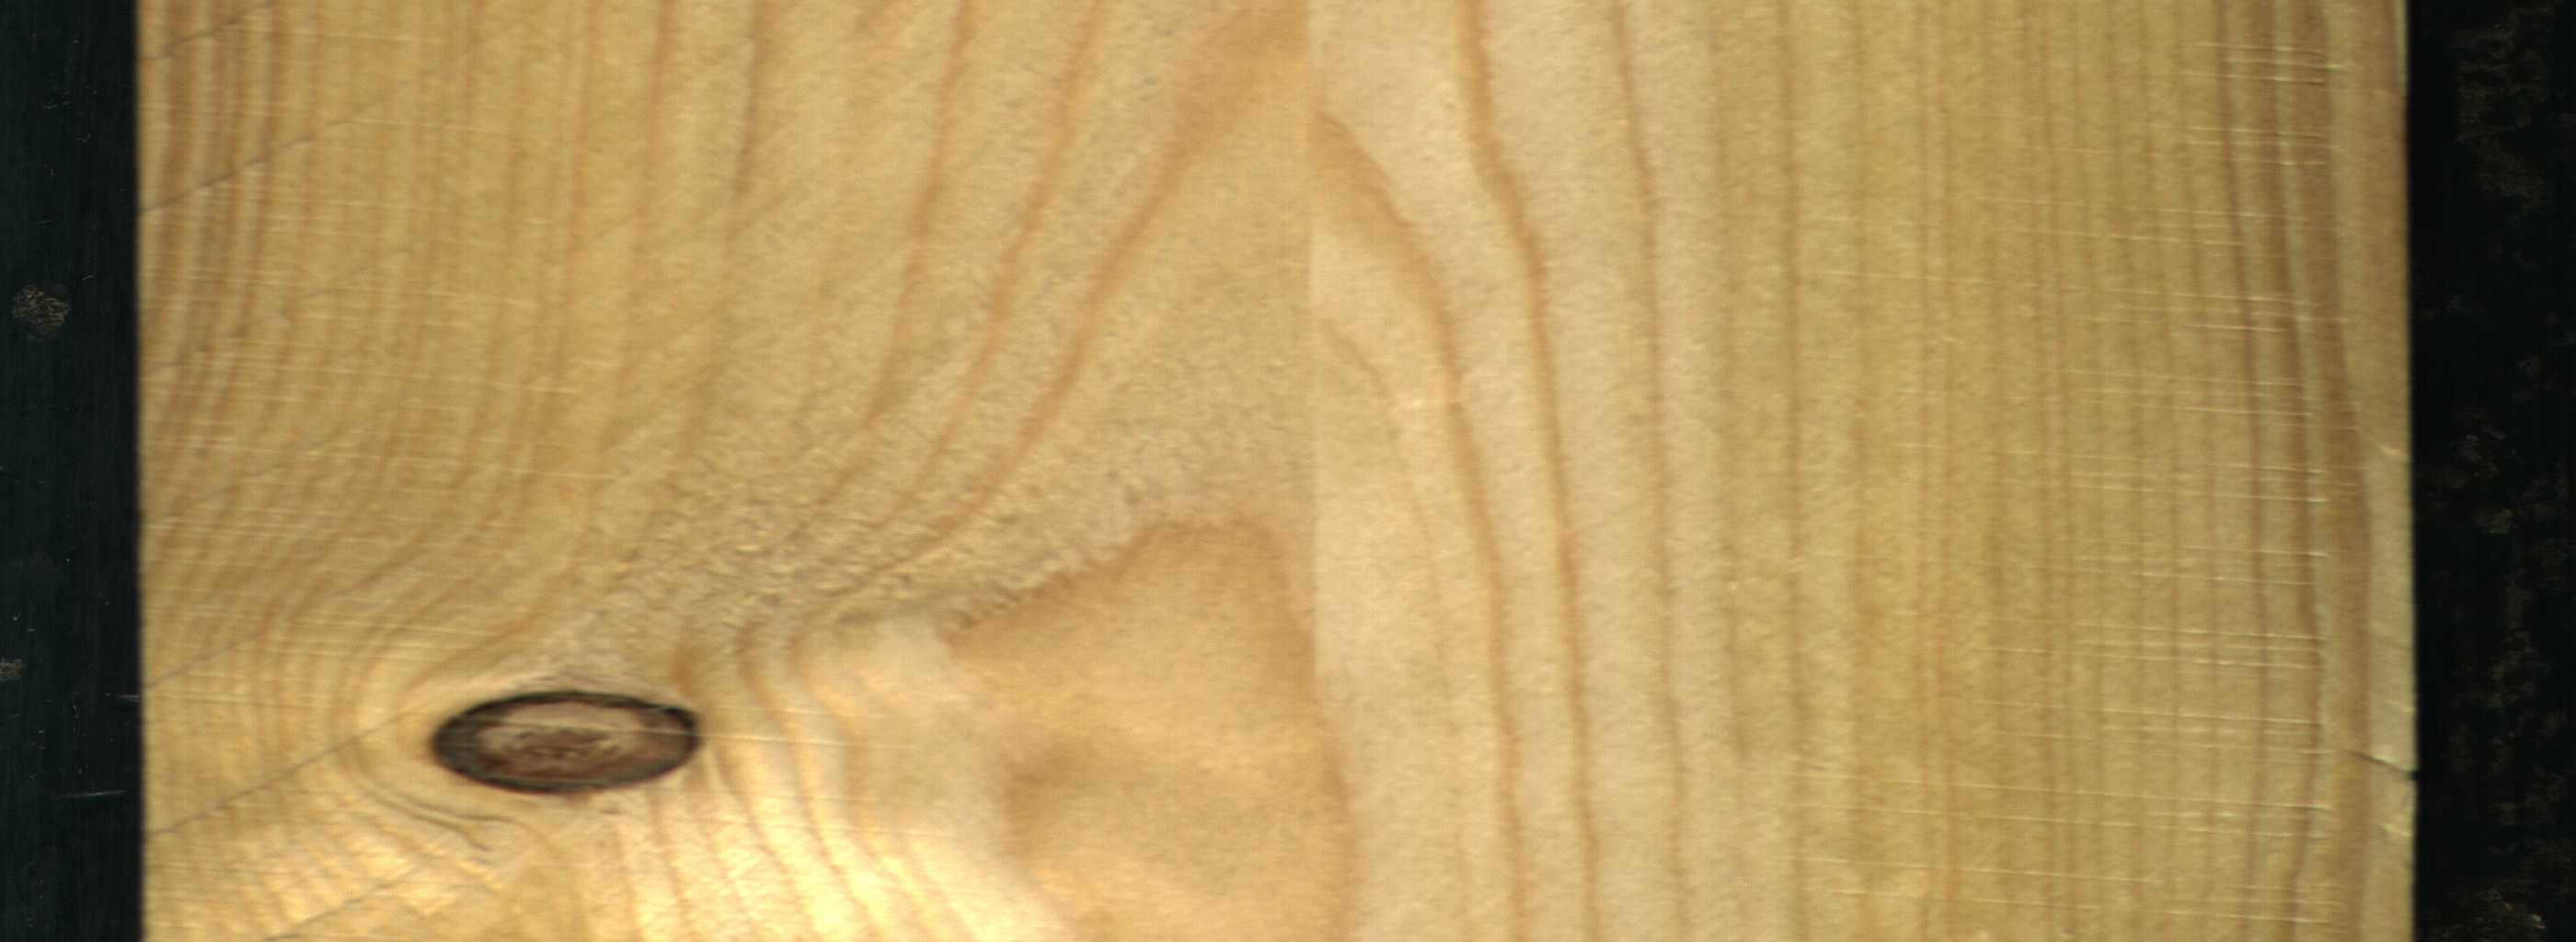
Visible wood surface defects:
Dead_Knot